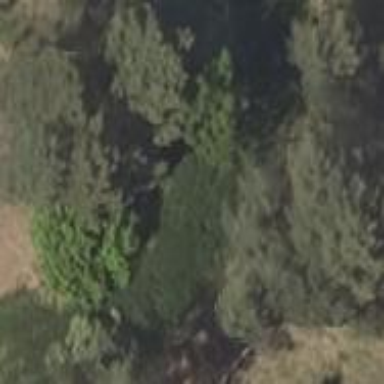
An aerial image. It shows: Patch of scrub vegetation.